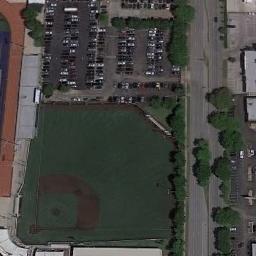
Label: baseball_diamond